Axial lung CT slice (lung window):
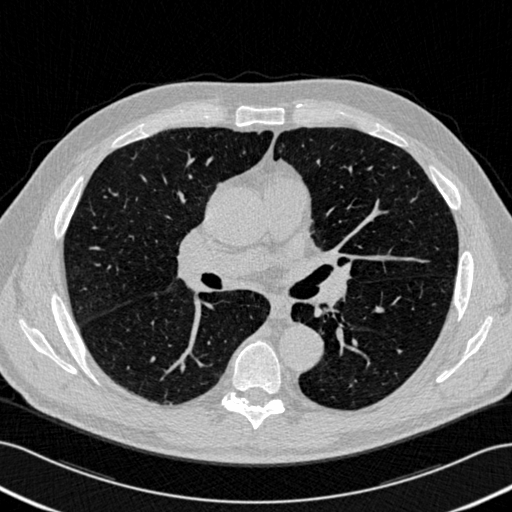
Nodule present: no